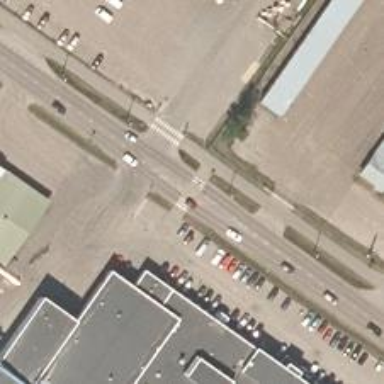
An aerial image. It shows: Asphalt footway with zebra crossing that includes island.